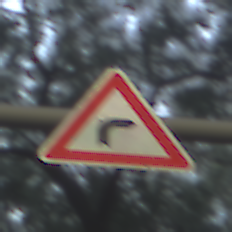
Verkehrszeichen: KurveRechts
Umgebung: Outdoor, Nature
Tageszeit: SunriseSunset
Wetter: NotSpecified
Licht: Natural
Jahreszeit: Autumn
Kontrast: MediumContrast